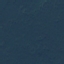
Label: Forest